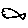
Label: fish